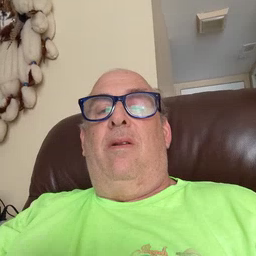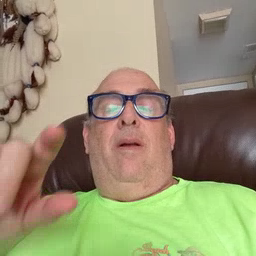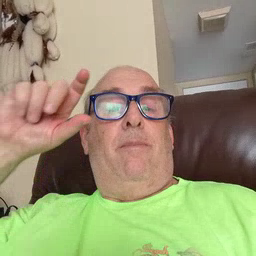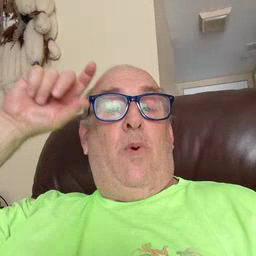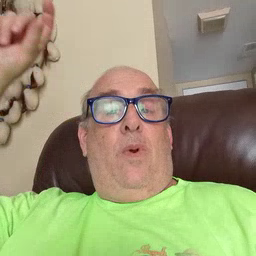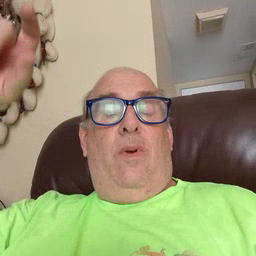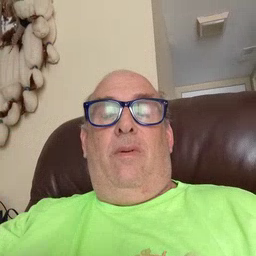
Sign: moon